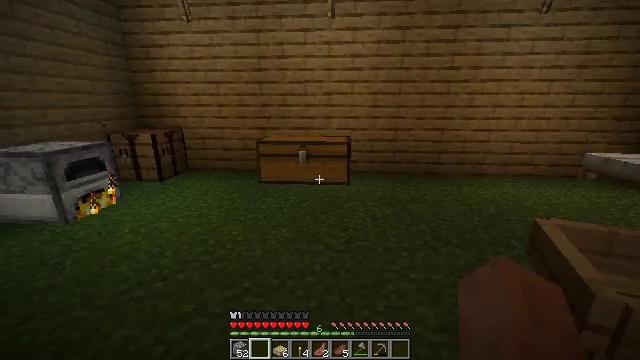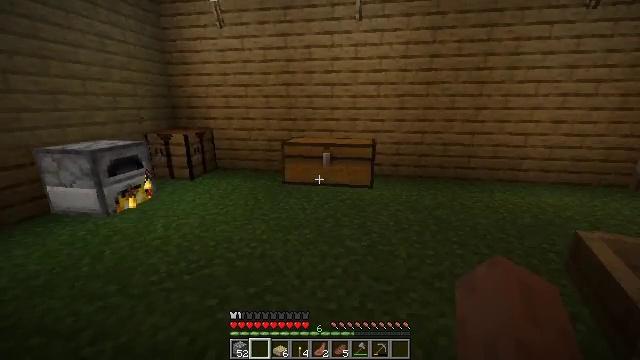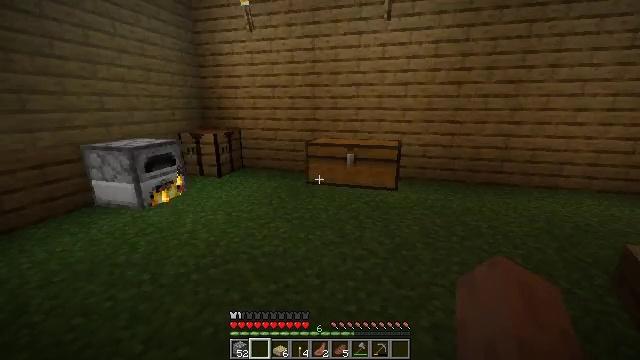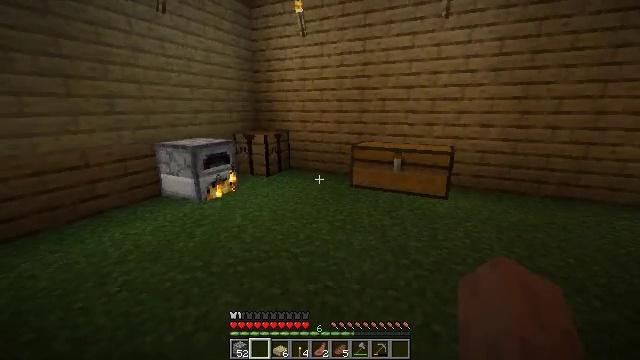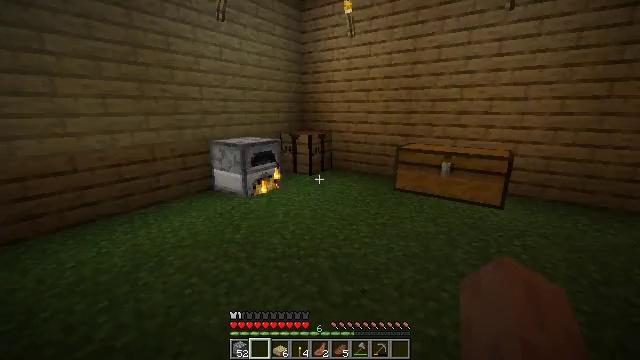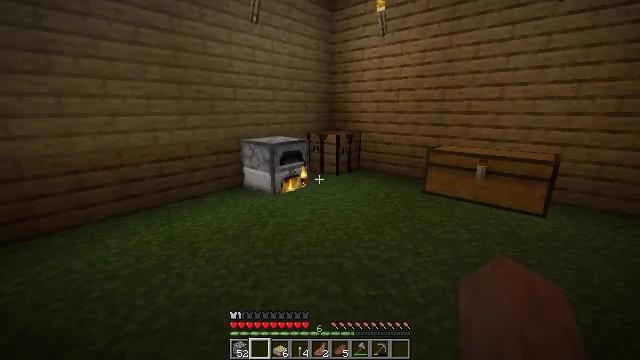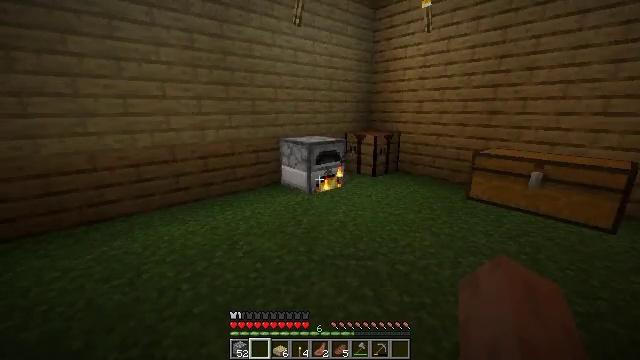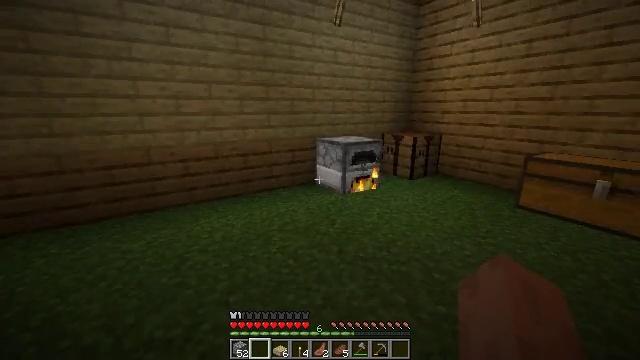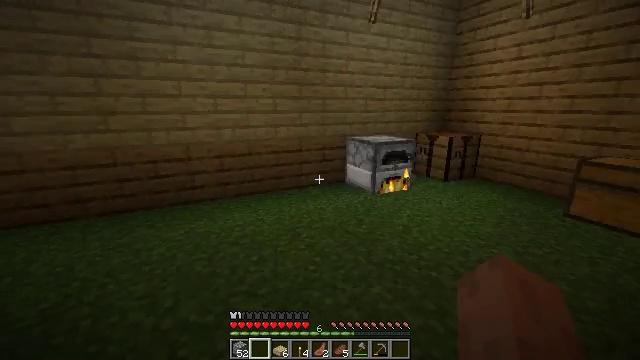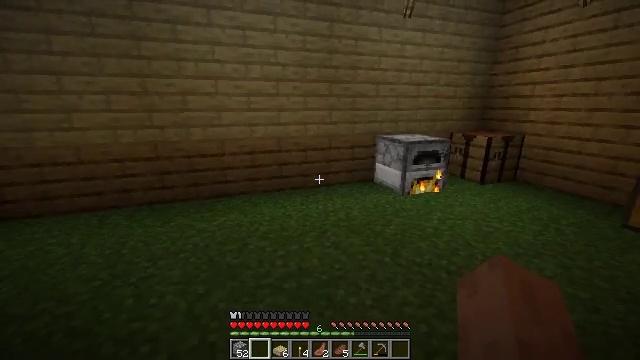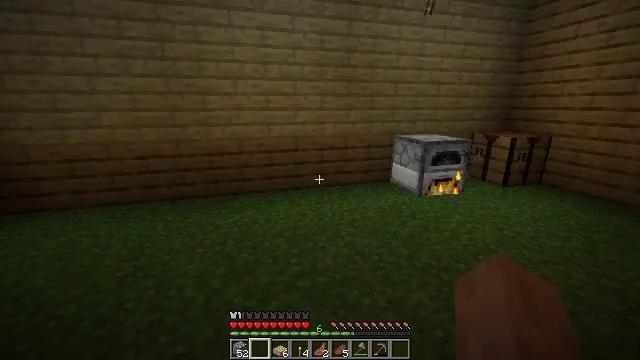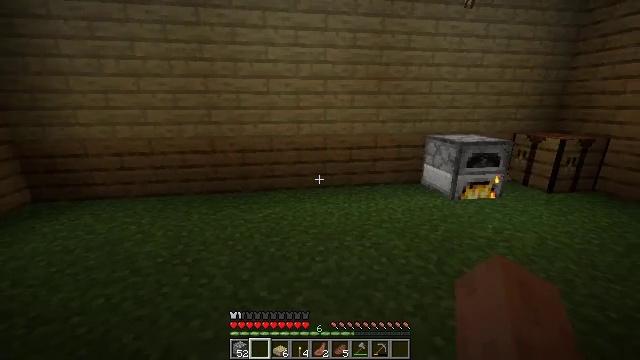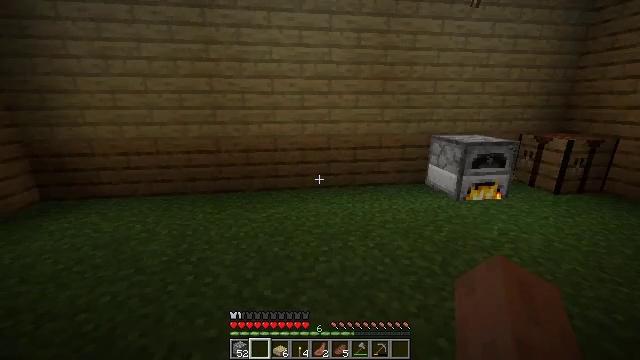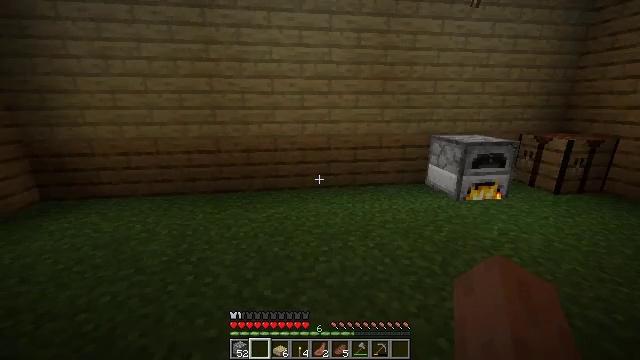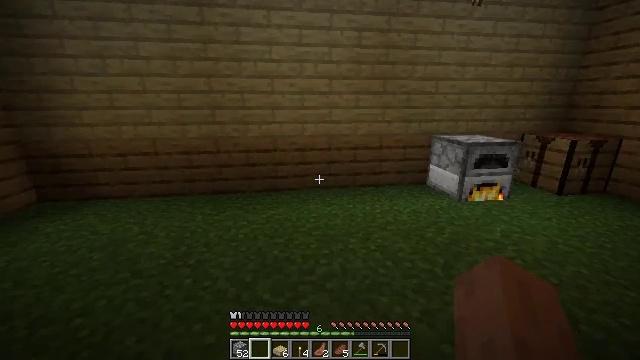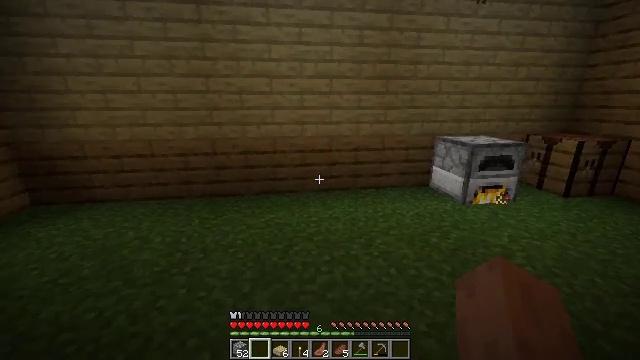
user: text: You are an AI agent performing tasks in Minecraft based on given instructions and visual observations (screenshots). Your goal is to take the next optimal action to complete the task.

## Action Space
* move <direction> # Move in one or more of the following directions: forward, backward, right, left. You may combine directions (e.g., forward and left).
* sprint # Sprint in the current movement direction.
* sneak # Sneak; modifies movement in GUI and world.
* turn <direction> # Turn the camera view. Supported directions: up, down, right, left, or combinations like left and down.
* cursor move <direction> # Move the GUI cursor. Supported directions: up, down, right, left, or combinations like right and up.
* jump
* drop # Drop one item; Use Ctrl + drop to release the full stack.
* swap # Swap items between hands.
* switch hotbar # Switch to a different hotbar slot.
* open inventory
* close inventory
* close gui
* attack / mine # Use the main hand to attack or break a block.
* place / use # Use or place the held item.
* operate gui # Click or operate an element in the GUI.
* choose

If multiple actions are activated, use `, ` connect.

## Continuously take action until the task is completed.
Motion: motion action
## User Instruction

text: Gather some oak planks.
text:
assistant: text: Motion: turn left
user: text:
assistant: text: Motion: turn left
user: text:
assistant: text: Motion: turn left
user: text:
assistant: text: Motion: turn left
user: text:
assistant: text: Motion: turn left
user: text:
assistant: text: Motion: turn left
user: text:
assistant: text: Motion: turn left
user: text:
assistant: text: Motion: turn left
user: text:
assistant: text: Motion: turn left
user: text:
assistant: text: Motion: turn left
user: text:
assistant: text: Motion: turn left
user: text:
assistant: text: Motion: no_op
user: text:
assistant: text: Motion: no_op
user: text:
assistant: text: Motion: move forward
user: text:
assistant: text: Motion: move forward
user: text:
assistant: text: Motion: move forward
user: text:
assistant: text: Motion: move forward
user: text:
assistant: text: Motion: move forward
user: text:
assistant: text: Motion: move forward
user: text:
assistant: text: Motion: move forward
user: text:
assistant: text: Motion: move forward, turn right
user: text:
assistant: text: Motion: move forward
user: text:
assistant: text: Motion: move forward, turn right
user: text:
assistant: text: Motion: move forward, turn right
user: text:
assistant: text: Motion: move forward, turn right
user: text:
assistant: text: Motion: move forward, turn right
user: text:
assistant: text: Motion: move forward, turn right
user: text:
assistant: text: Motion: move forward, turn right
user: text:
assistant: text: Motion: move forward, turn right
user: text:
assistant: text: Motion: move forward, turn right